Interaction volume radius: 5 \u00c5
Interaction volume height: 10 \u00c5
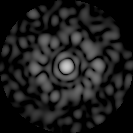
Disorder parameter: 0.845